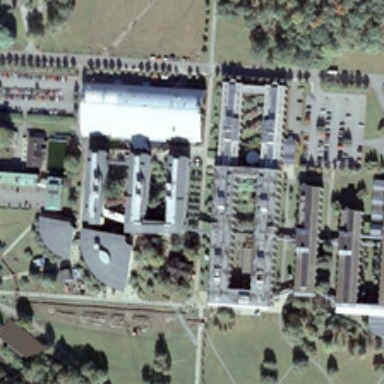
Many buildings and green trees are in a school .